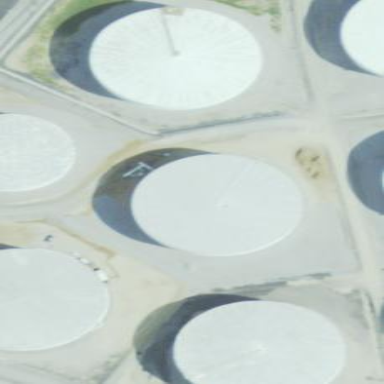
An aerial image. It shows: Storage tank created as man-made structure.